Field crop: maize
Growth stage: 2
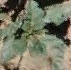
Species: datura